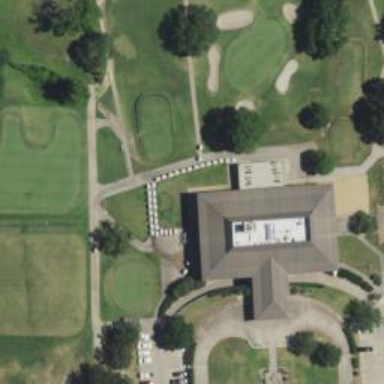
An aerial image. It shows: Event venue building.